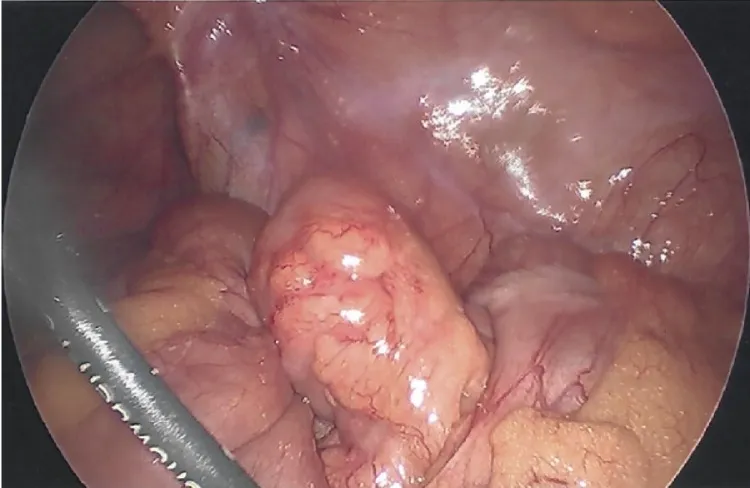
Inflammation at the tip of the appendix.
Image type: endoscopy (gi_endoscopy)